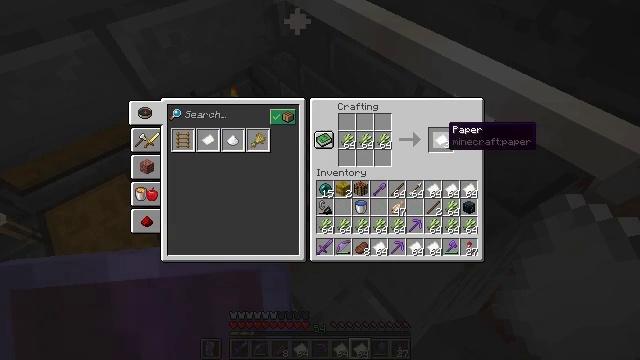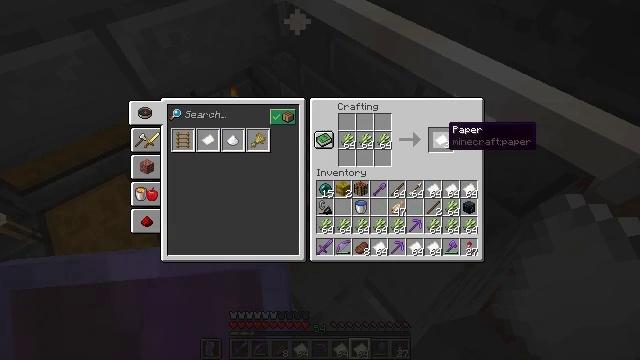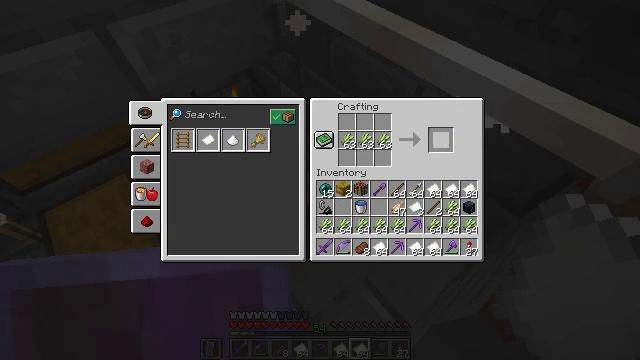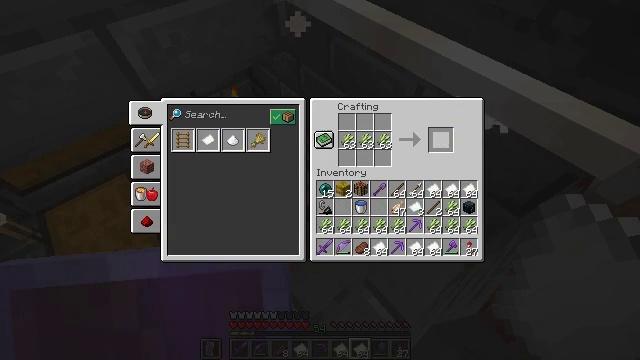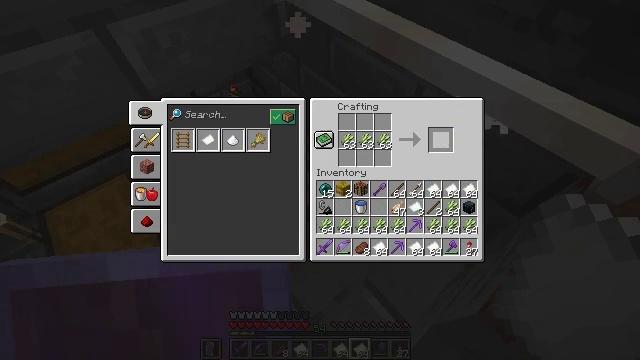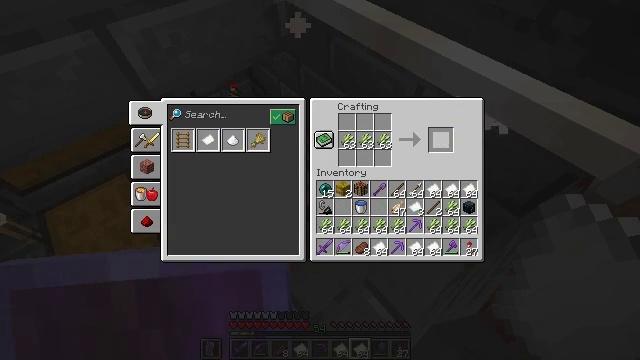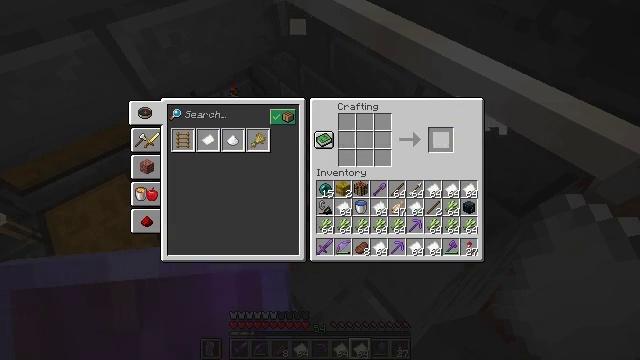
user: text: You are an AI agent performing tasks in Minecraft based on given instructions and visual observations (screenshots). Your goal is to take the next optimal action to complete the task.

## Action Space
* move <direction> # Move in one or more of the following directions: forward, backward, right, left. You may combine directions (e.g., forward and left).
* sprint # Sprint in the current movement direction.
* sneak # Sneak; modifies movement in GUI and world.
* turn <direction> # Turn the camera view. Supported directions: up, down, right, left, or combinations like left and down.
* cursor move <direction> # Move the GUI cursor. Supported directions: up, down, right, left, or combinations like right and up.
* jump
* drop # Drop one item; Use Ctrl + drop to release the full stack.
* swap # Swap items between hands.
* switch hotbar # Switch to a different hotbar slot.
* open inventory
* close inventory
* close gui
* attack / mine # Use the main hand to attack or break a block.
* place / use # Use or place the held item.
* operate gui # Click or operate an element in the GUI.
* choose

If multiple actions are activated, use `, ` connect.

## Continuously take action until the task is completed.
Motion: motion action
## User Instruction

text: Use the crafting table to produce paper.
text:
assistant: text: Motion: sneak
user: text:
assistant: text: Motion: sneak, attack / mine
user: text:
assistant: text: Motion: sneak, attack / mine
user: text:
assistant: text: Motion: sneak, attack / mine
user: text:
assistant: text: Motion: sneak, attack / mine
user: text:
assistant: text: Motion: sneak, attack / mine
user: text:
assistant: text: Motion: sneak, attack / mine